Question: given an n*m matrix with the possible values of 1, 2 and null:
'''
. . . . . 1 . .
. 1 . . . . . 1
. . . 2 . . . .
. . . . 2 . . .
1 . . . . . 1 .
. . . . . . . .
. . 1 . . 2 . .
2 . . . . . . 1
'''
I am looking for all blocks B (containing all values between (x0,y0) and (x1,y1)) that:
- - -
Example:

The red, green and blue area all contain an '1', no '2', and are not part of a larger area.
There are of course more than 3 such blocks in this picture. I want to find all these blocks.
what would be a fast way to find all these areas?
I have a working brute-force solution, iterating over all possible rectangles, checking if they fulfill the first two criteria; then iterating over all found rectangles, removing all rectangles that are contained in another rectangle; and I can speed that up by first removing consecutive identical rows and columns. But I am fairly certain that there is a much faster way.
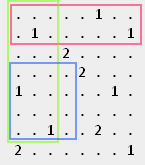
Answer: I finally found a solution that works almost in linear time (there is a small factor depending on the number of found areas). I think this is the fastest possible solution.
Inspired by this answer: <URL>
First, I go trought the matrix by column, creating a new matrix M1 measuring the number of steps to the last '1' and a matrix M2 measuring the number of steps to the last '2'

imagine a '1' or '2' in any of the grey blocks in the above picture
in the end I have M1 and M2 looking like this:

No go through M1 and M2 in reverse, by row:

I execute the following algorithm:
'''
foundAreas = new list()
For each row y backwards:
potentialAreas = new List()
for each column x:
if M2[x,y]>M2[x-1,y]:
add to potentialAreas:
new Area(left=x,height=M2[x,y],hasOne=M1[x,y],hasTop=false)
if M2[x,y]<M2[x-1,y]:
for each area in potentialAreas:
if area.hasTop and area.hasOne<area.height:
add to foundAreas:
new Box(Area.left,y-area.height,x,y)
if M2[x,y]==0: delete all potentialAreas
else:
find the area in potentialAreas with height=M2[x,y]
or the one with the closest bigger height: set its height to M2[x,y]
delete all potentialAreas with a bigger height
for each area in potentialAreas:
if area.hasOne>M1[x,y]: area.hasOne=M1[x,y]
if M2[x,y+1]==0: area.hasTop=true
'''
now foundAreas contains all rectangles with the desired properties.